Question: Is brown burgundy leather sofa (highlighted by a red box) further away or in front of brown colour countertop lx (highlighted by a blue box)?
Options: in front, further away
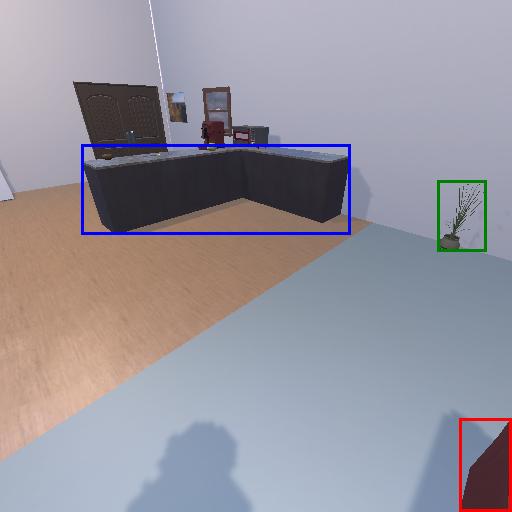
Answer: in front